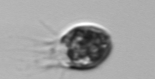
Label: Balanion